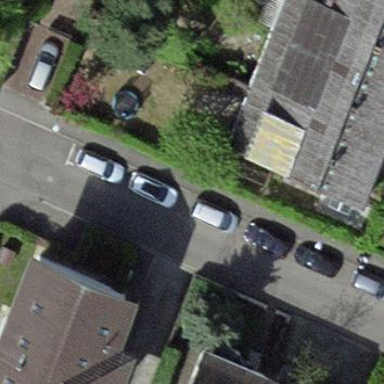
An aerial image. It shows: Terrace building.